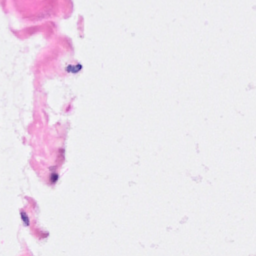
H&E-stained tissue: Breast